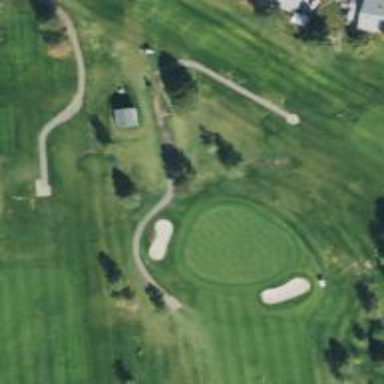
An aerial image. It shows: Golf hole.